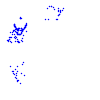
Particle: proton